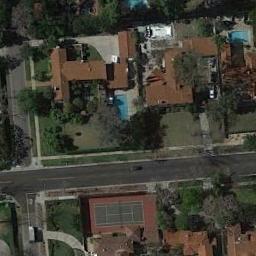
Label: tennis_court